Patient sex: M
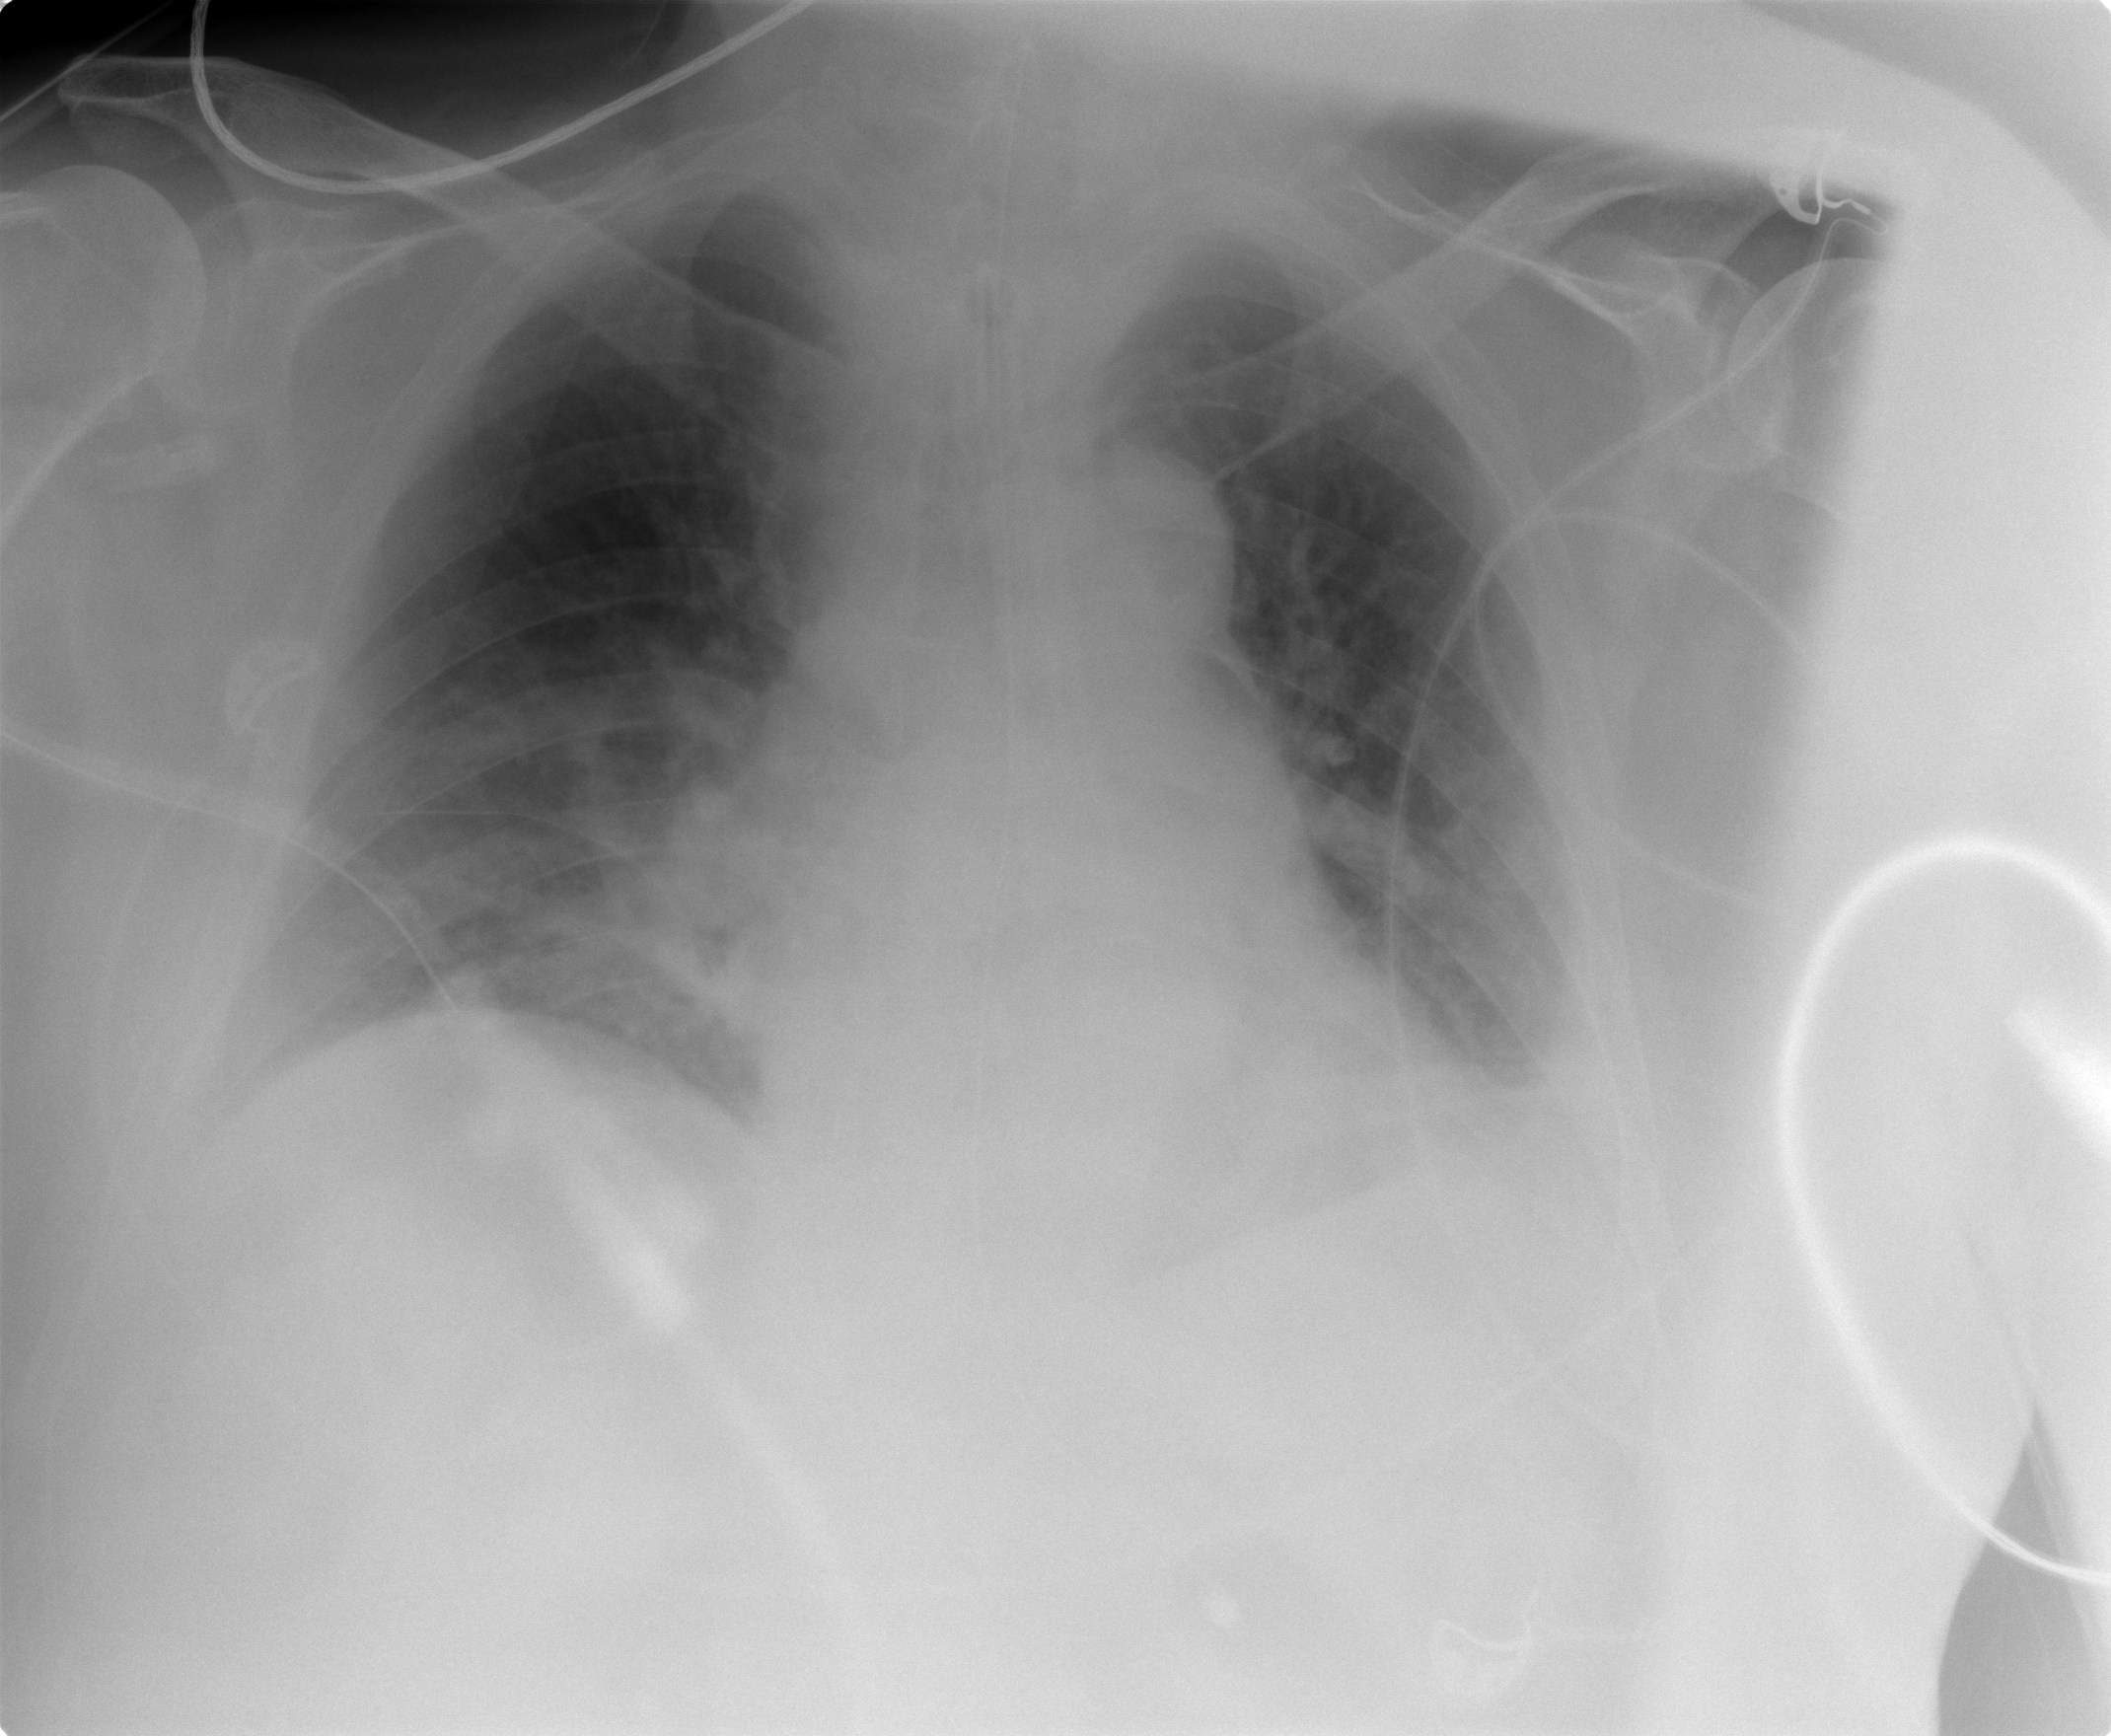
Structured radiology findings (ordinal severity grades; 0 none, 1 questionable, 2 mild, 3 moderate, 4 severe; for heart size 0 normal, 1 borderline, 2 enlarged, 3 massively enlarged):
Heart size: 0
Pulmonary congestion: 2
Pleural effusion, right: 0
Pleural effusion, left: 1
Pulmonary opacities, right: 2
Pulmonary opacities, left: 0
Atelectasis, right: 0
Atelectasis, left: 2